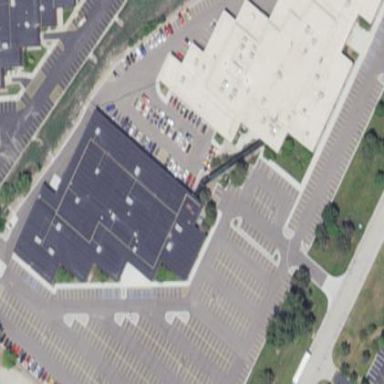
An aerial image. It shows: Parking area with surface.